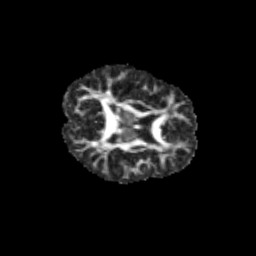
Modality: FA
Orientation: axial
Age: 12
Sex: female
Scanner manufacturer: siemens
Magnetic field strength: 3 T
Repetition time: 3.8 s
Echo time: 0.07 s